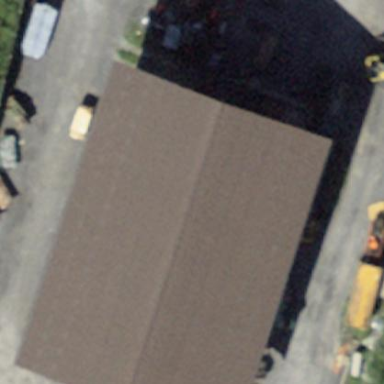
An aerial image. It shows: Warehouse building.